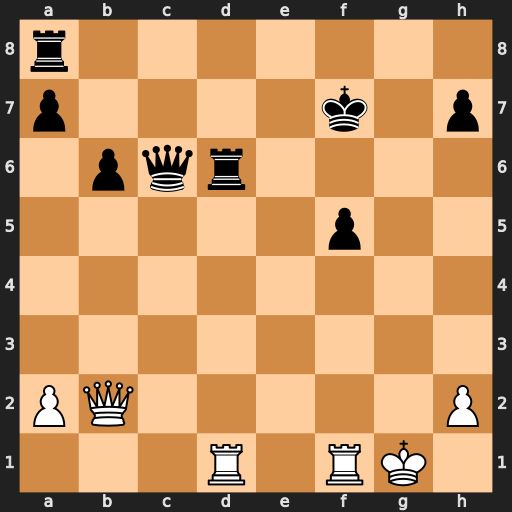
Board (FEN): r7/p4k1p/1pqr4/5p2/8/8/PQ5P/3R1RK1
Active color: w
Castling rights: -
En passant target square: -
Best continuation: Rxf5+ Kg6 Rxd6+